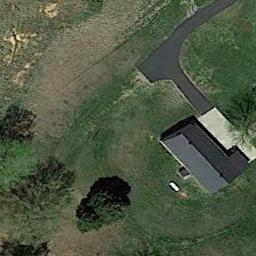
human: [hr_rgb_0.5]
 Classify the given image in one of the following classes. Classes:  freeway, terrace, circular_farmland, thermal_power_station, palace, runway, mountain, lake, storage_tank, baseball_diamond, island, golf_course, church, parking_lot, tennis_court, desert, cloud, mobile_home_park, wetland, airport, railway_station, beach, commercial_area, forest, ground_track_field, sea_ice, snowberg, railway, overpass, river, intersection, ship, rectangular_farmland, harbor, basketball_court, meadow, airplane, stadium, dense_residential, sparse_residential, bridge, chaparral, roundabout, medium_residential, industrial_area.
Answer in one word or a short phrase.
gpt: sparse_residential